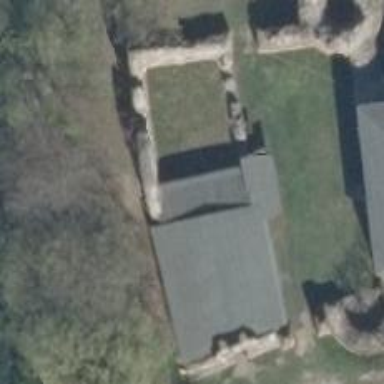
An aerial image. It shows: Part of building.